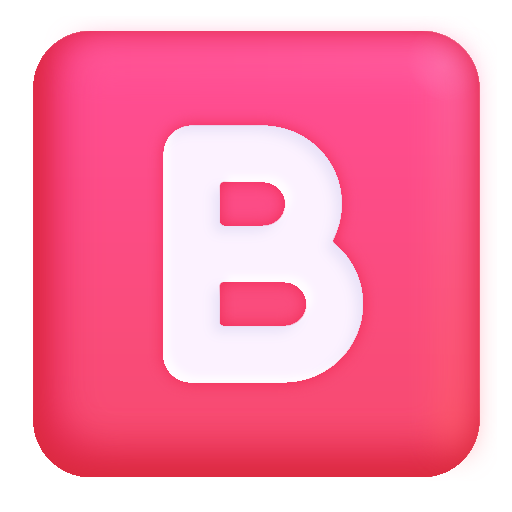
b button blood type color